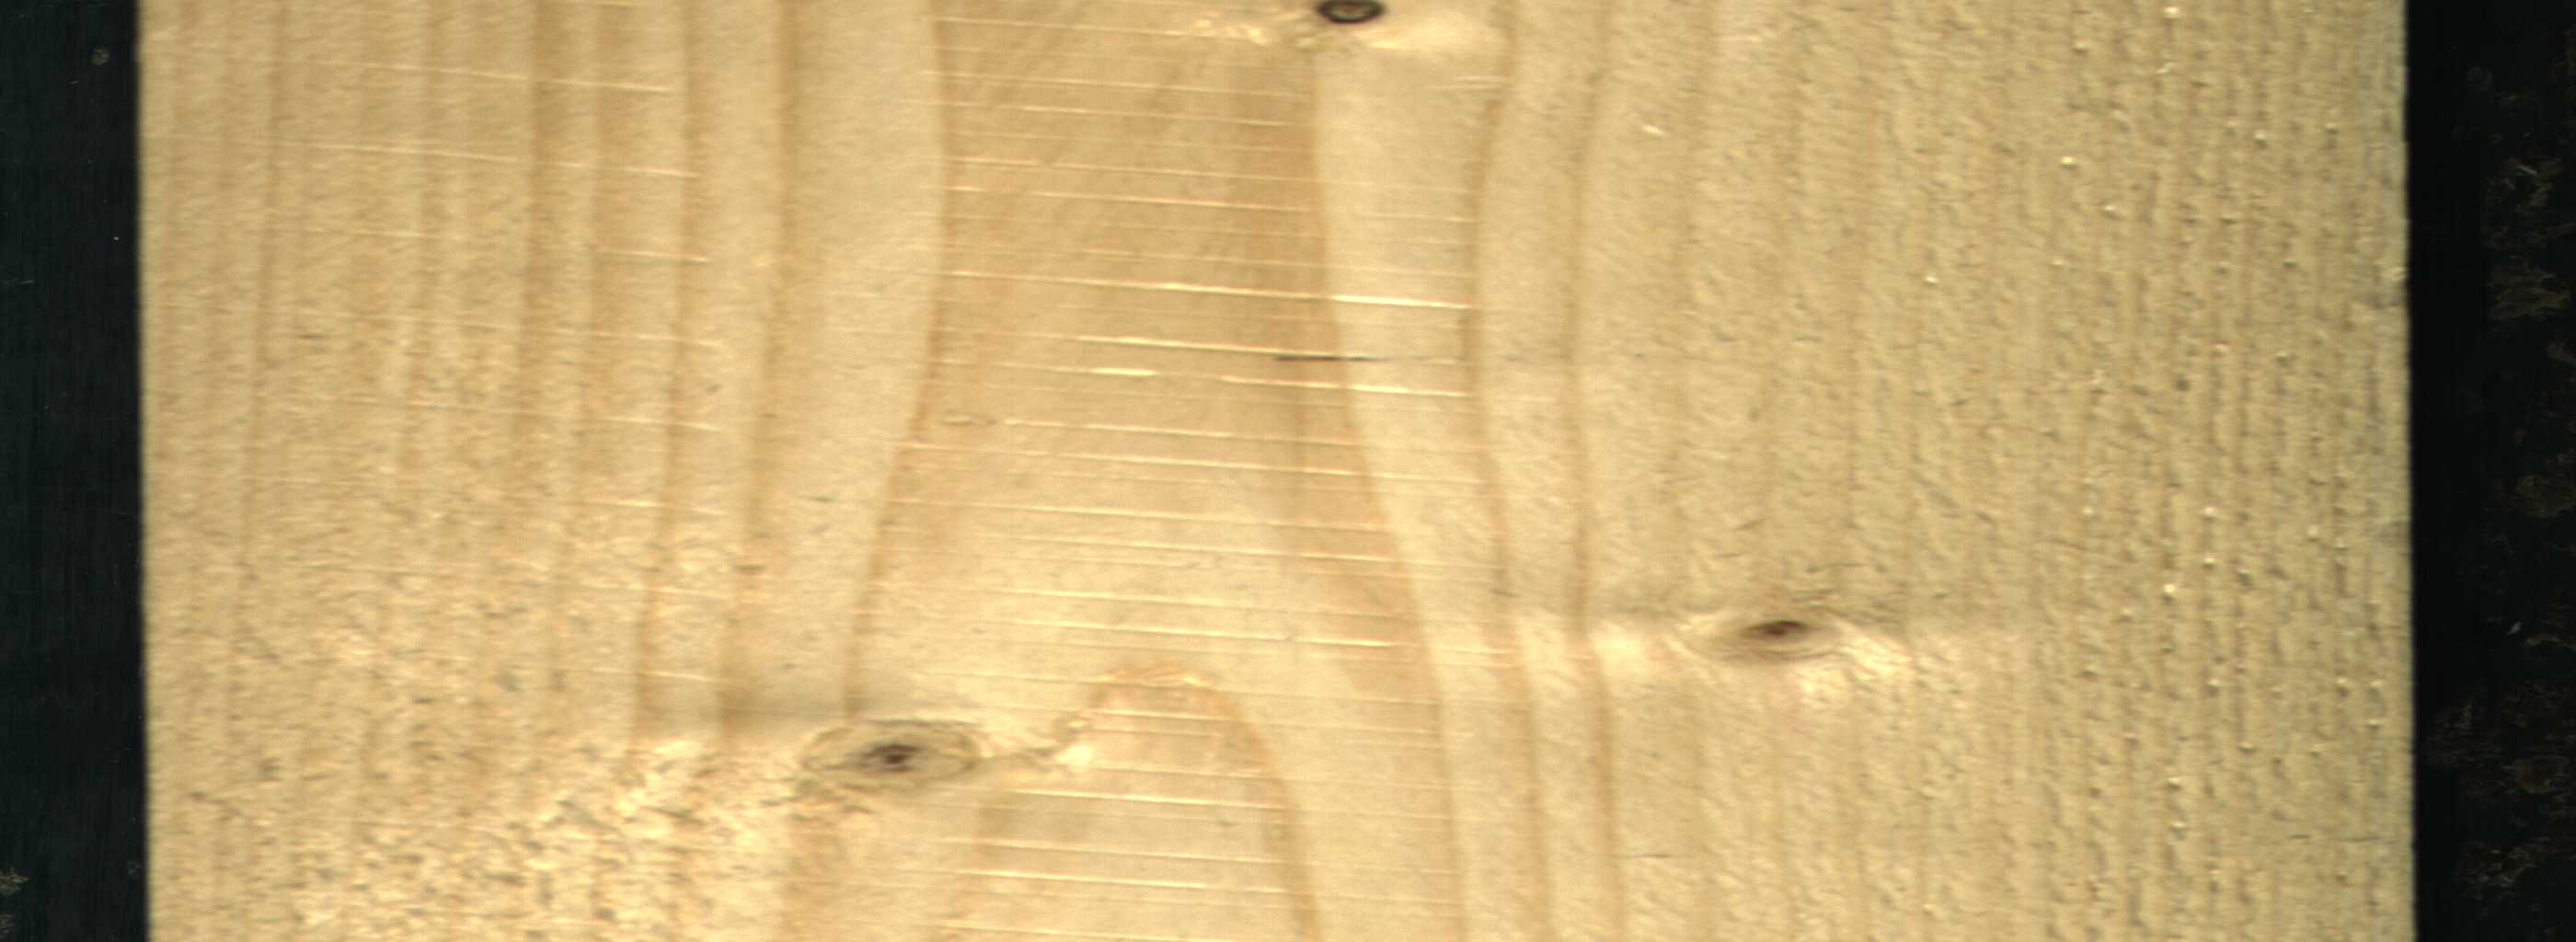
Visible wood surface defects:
Dead_Knot
Live_Knot
Live_Knot